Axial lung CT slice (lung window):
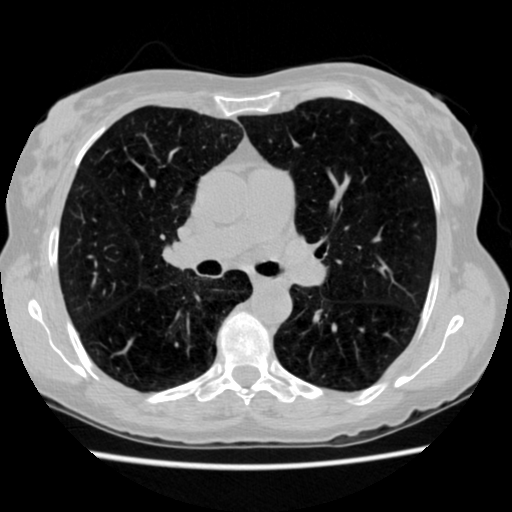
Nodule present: no